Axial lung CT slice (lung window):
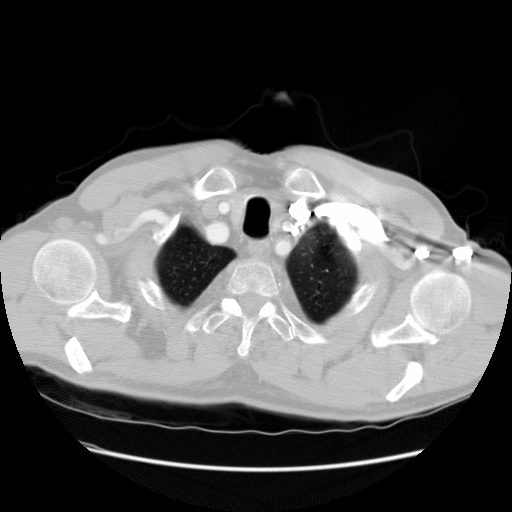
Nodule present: no